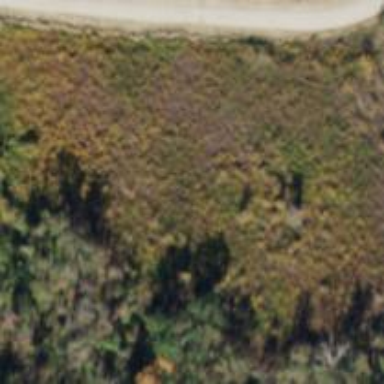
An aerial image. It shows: Abandoned road.